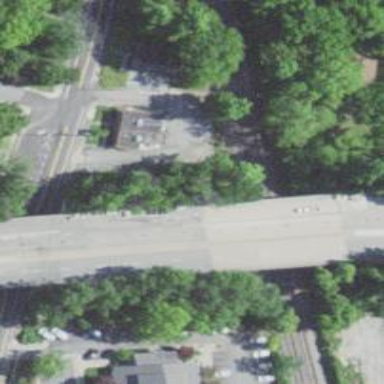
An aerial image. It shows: Path crossing bridge with excellent trail visibility.